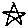
Label: star